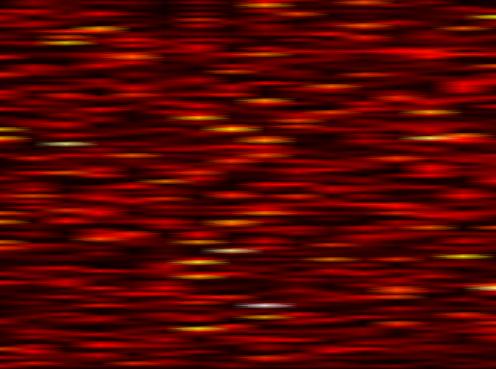
Label: FBMC